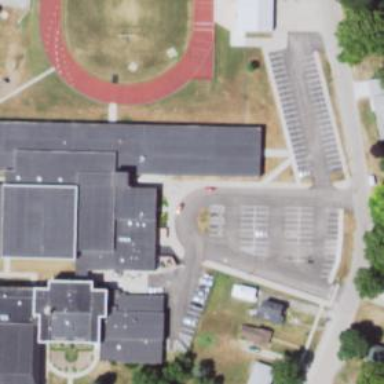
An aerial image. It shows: School building.